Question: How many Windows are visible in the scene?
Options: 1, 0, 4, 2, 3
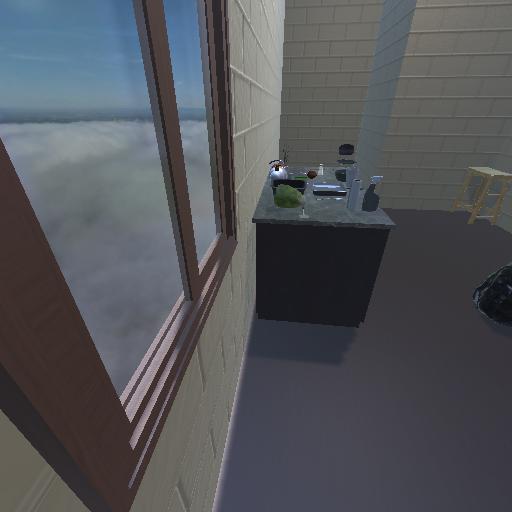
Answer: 1